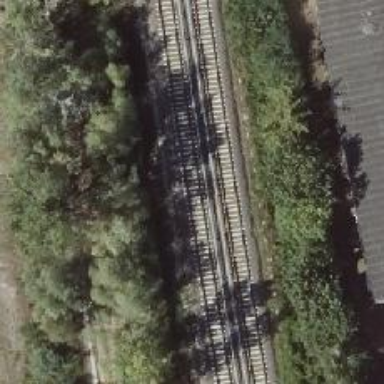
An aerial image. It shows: Railway signal.